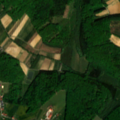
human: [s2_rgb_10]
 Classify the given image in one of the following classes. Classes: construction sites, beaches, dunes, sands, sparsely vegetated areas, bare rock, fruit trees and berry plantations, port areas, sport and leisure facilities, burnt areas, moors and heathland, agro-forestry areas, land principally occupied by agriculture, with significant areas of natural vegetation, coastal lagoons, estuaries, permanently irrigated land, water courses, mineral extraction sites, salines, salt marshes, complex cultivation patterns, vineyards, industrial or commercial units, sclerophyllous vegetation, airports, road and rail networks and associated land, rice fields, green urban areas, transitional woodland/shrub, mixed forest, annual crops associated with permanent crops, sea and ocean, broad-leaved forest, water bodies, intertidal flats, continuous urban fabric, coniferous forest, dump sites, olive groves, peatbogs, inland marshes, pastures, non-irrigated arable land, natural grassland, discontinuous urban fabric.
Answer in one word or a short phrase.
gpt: non-irrigated arable land, complex cultivation patterns, broad-leaved forest, mixed forest